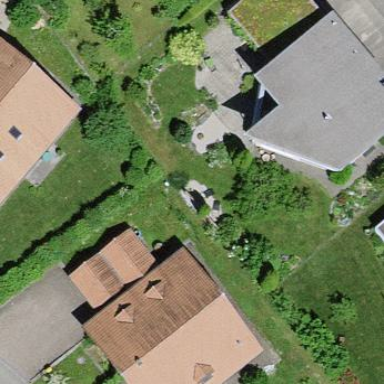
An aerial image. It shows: Residential building.